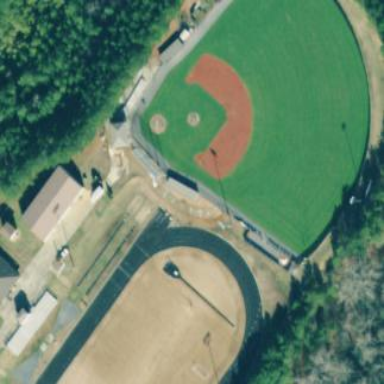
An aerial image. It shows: Baseball pitch for leisure land.